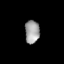
Tissue: lung
Cell type: Fibroblasts
Senescence score: 0.6088
Nuclear area (px): 329
Mean DAPI intensity: 159.191